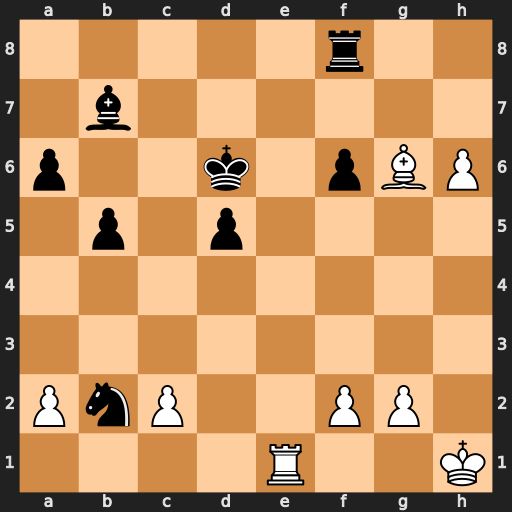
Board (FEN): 5r2/1b6/p2k1pBP/1p1p4/8/8/PnP2PP1/4R2K
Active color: w
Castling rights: -
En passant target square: -
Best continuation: Re8 Rxe8 Bxe8